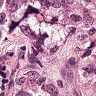
Metastatic tissue present: yes